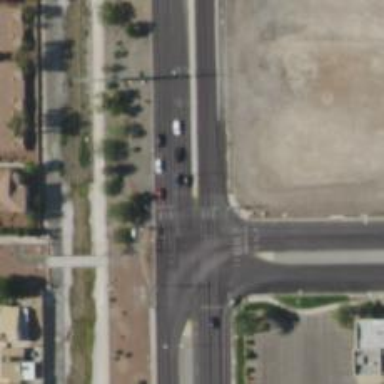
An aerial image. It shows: Solid stop line on the road.